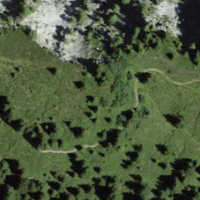
EUNIS habitat code: 48
Species observed at this site:
Arnica montana